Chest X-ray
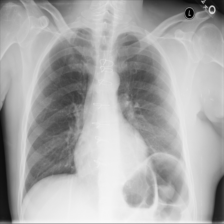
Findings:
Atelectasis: negative
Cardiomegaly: negative
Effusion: negative
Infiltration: negative
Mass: negative
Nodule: negative
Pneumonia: negative
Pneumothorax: negative
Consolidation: negative
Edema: negative
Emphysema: negative
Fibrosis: negative
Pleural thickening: negative
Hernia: negative